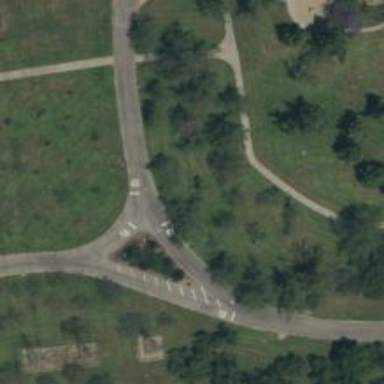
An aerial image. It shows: Road with stop sign.